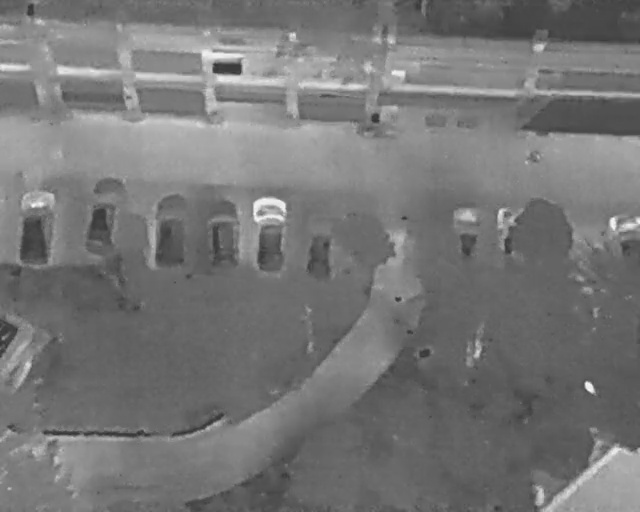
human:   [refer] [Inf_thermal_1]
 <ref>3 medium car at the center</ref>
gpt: <box>[[29, 41, 40, 49, 179], [35, 41, 48, 49, 179], [45, 44, 55, 51, 5]]</box>

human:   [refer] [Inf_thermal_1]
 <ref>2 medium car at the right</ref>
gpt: <box>[[68, 42, 77, 48, 179], [75, 42, 84, 48, 179]]</box>

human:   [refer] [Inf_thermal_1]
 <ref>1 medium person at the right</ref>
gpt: <box>[[82, 29, 84, 32, 2]]</box>

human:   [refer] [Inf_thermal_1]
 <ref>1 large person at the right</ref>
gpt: <box>[[91, 44, 102, 50, 2]]</box>